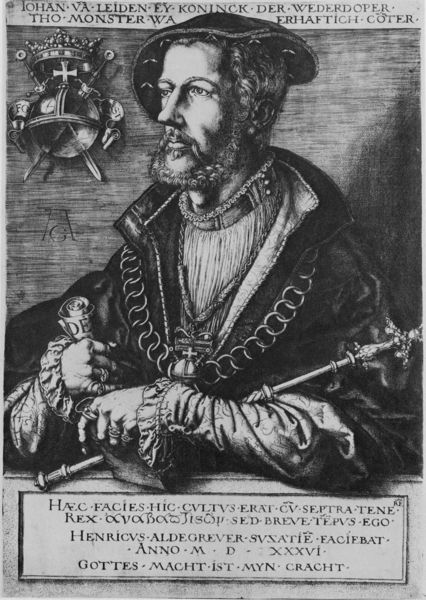
Titel: Bildnis des Jan van Leyden
Künstler: Heinrich Aldegrever
Institution: (Seriendruck)
Schlagwörter: hand, kopf, mann, hut, kleid, mund, nase, profil, schmuck, stirn, zeichen, zeichnung, blick, bart, hemd, kappe, mütze, augen, gesicht, kragen, ärmel, bildnis, hände, portrait, porträt, signatur, mantel, kaufmann, spitzen, england, krone, locken, holzschnitt, schrift, papier, stab, kette, grafik, graphik, könig, tafel, inschrift, deutsch, unterschrift, weiden, ringe, glaube, kreuz, druck, schraffur, radierung, stich, titel, barrett, schwarzweiß, schwert, text, zeitung, waffe, beschriftung, überschrift, adeliger, degen, herrscher, krause, rolle, pergament, wappen, barett, halbprofil, brief, leiden, schriftrolle, dürer, emblem, rennaissance, johann, zepter, szepter, geicht, latein, lateinisch, christ, reichsapfel, rennaisance, zeptar, bildns, fältelungen, hmd, johann von leyden, leyden, kete, alfred, herrscherbild, n, könog, zpter, haec, heinrich aldegreyer, facies, monogrammist